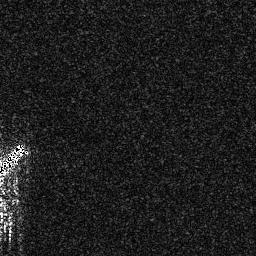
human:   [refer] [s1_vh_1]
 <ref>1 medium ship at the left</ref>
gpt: <box>[[0, 54, 9, 73, 0]]</box>